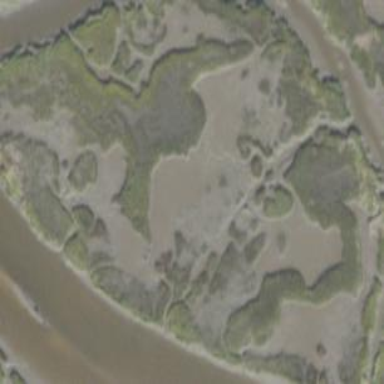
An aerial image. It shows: Saltmarsh wetland.